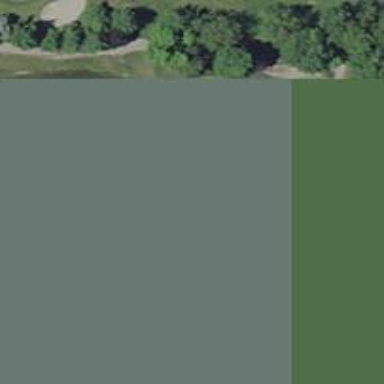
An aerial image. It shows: Path for golf carts.